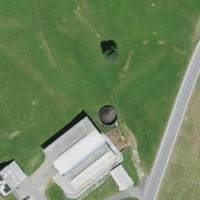
EUNIS habitat code: 24
Species observed at this site:
Saxicola rubetra